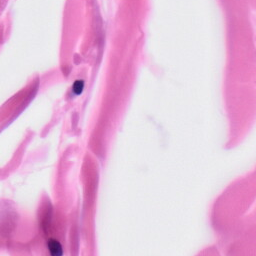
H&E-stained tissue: Skin